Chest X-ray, PA view. Patient: 57 years old, sex F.
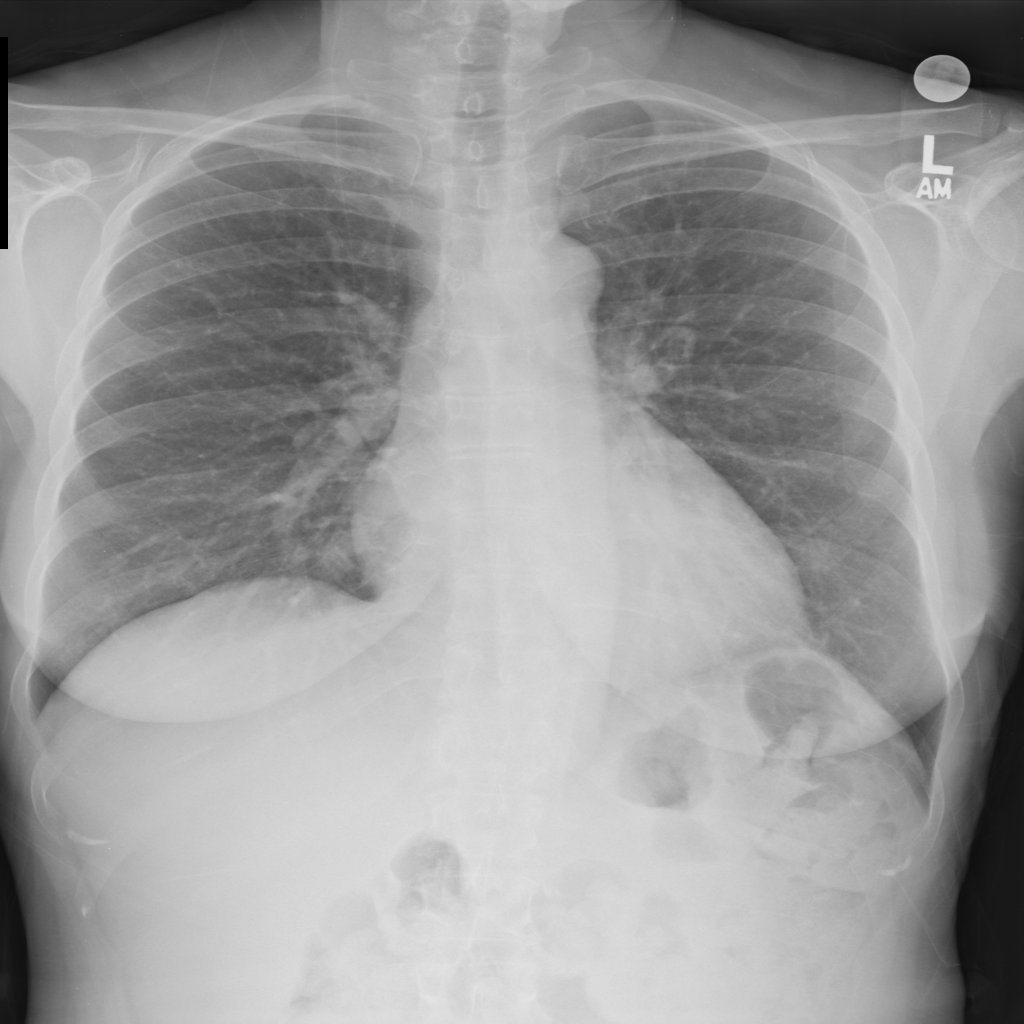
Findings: No Finding